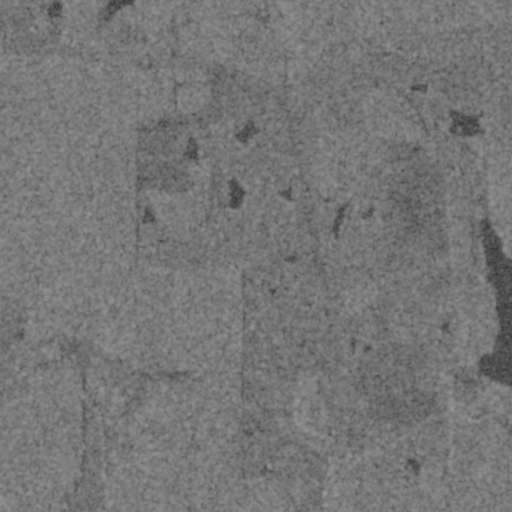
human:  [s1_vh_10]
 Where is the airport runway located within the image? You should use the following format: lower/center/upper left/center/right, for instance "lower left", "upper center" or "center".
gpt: The airport runway is located in the upper center of the image.
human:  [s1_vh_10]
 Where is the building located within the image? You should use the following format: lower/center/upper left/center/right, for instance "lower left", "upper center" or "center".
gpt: There is no building in the image.

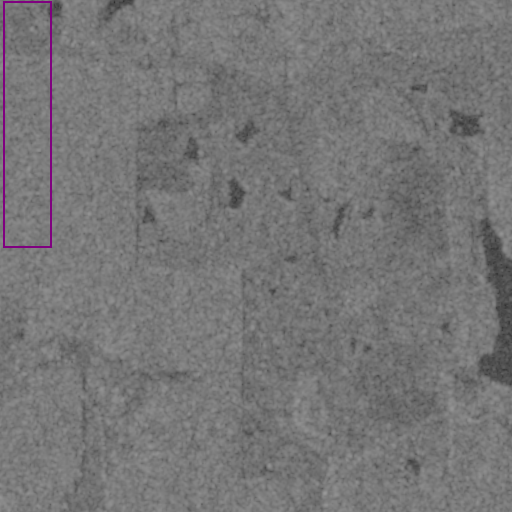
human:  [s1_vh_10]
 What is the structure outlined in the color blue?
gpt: There is no blue outline.
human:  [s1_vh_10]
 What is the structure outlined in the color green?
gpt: There is no structure outlined in green.